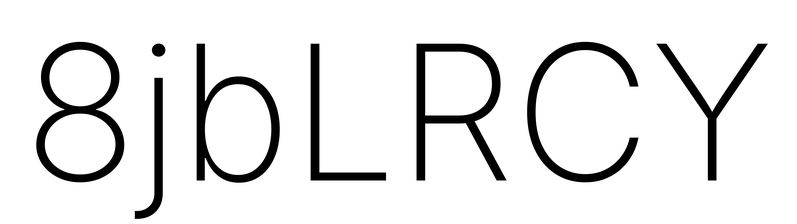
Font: Inter_ExtraLight